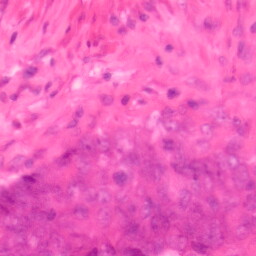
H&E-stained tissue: Colon